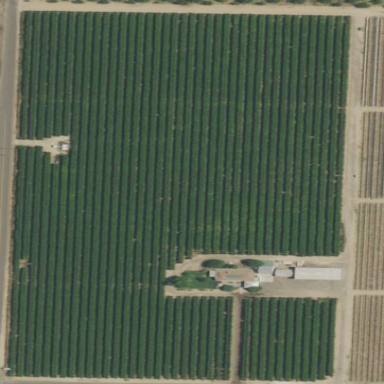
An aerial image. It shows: Vineyard on agricultural properties.